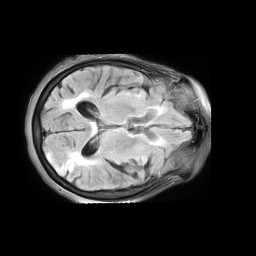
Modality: FLAIR
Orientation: axial
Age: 86
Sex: female
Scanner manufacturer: philips
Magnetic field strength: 1.5 T
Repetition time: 10 s
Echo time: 0.14 s